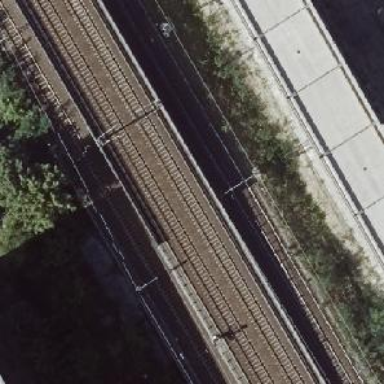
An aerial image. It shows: Milestone along the railway with catenary mast.